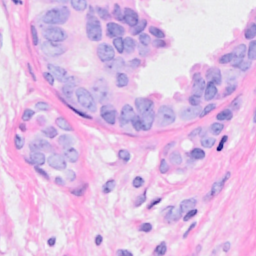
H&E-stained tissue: Breast